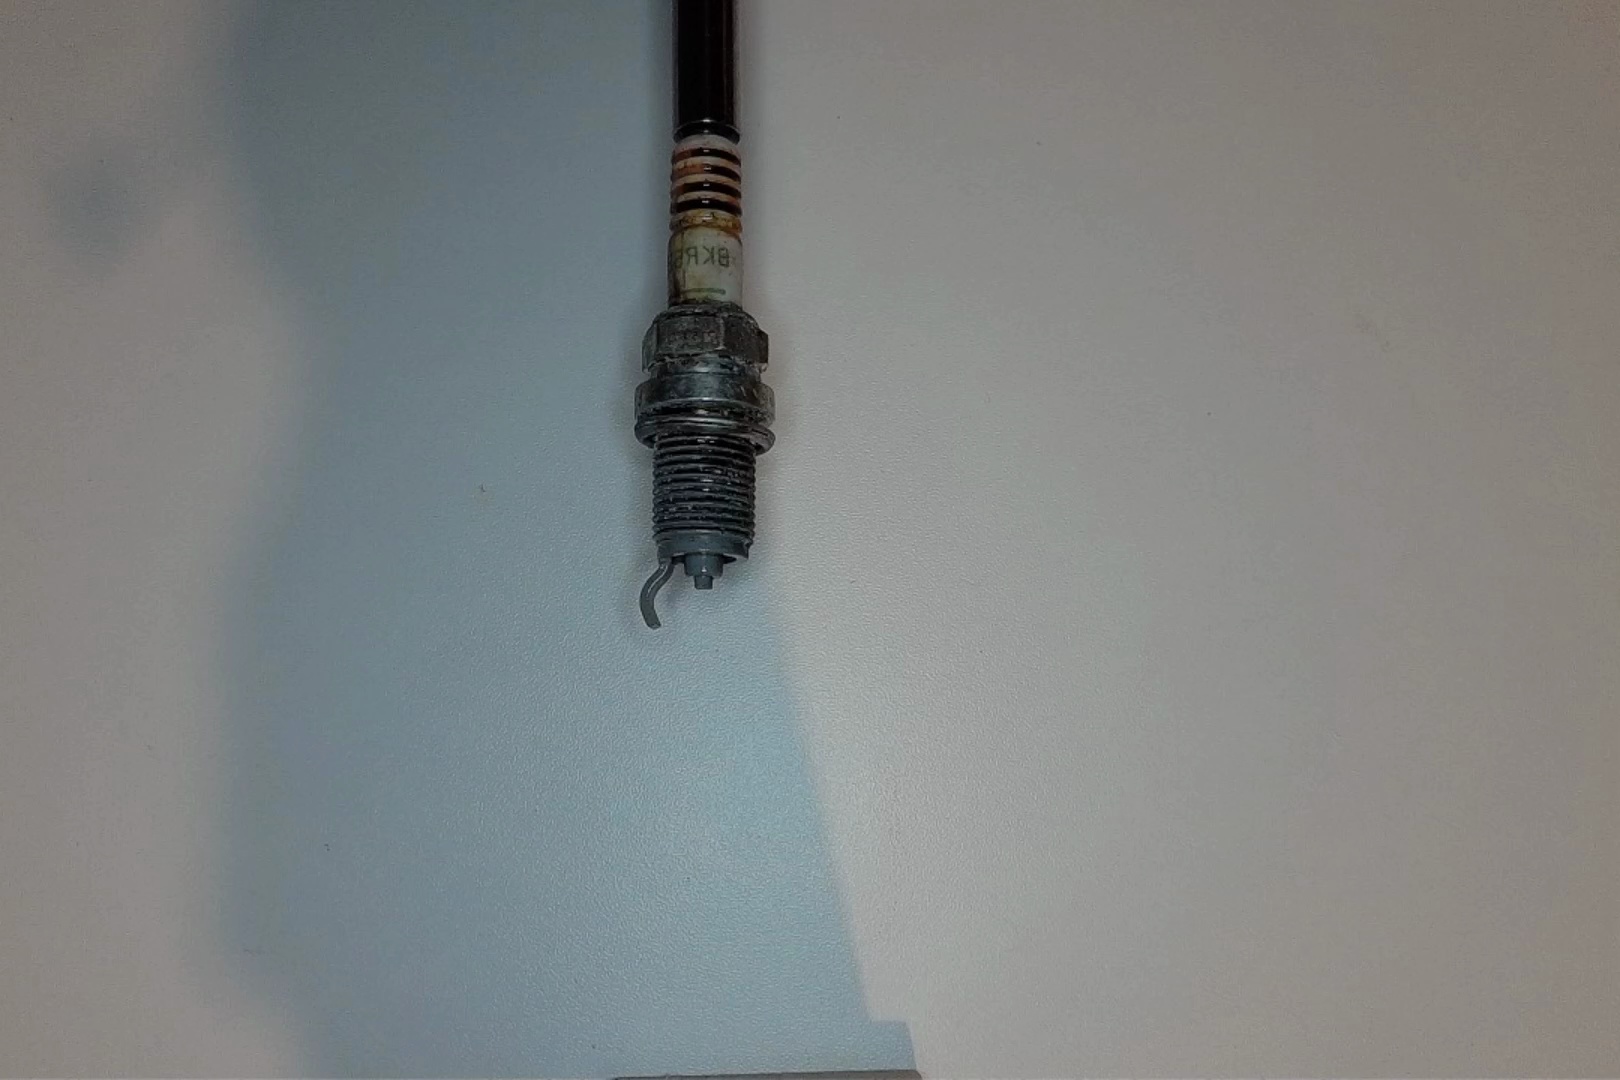
Label: anomaly